Question: I am creating a dynamic table like below on page load after fetching data from database
'''
<table border="1" id="tableView">
<thead>
<th></th><th>ID</th><th>Name</th><th>Description</th><th>Active</th><th>Release Date</th>
</thead>
<tbody>
<%
for(int i=0;i<result.size();i++)
{
%><tr><td><input class="tablechkbox" type="checkbox"/></td><%
String[] row=pi.getResults(result,i,params);
for(int j=0;j<row.length;j++)
{
%><td class="viewa"><%out.print(row[j]);%></td><%
}
%></tr><%
} %>
</tbody>
</table>
'''
This is what I am doing to fetch 'ID' column. Please help me fetch any specific column
'''
$('#tableView tbody tr').live('click', function (event) {
if ($('input.tablechkbox', this).is(':checked'))
{
alert(this.innerHTMl());
/*$('.viewa', this).each(function() {
alert(this.innerHTMl());
});*/
}
});
'''
Below is my jsp page screenshot

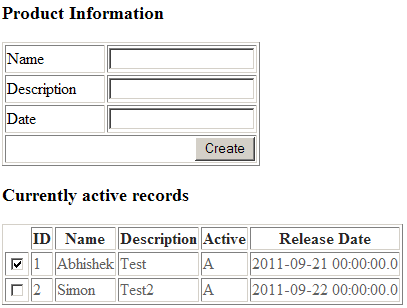
Answer: alert($(this).find("td:eq(1)").html()); should work